The image folds the raw vibration samples of a bearing signal into a 2-D grayscale square (signal-to-image encoding). What is the most likely bearing condition (normal, inner_race, outer_race, ball)?
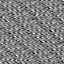
Answer: outer_race